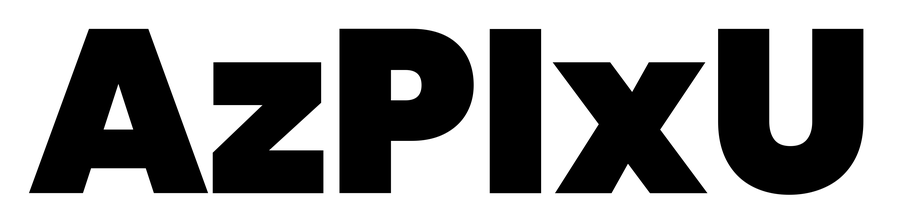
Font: Poppins-Black